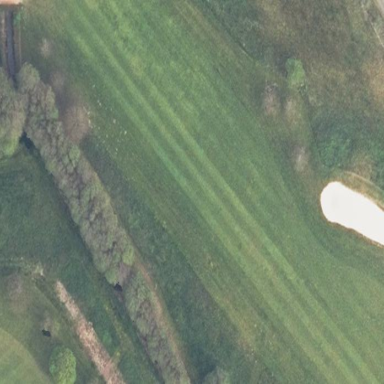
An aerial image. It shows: Golf fairway in the image.